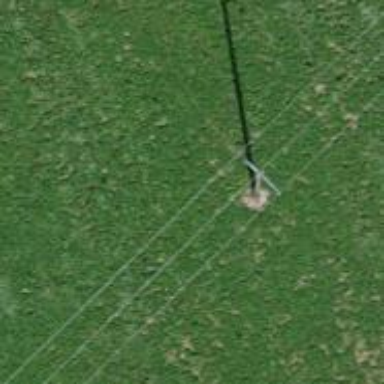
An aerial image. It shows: Straight power pole.